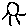
Label: sun